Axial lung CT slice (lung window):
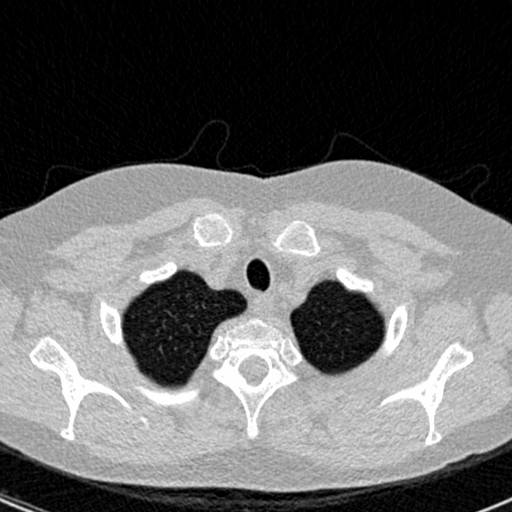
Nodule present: no